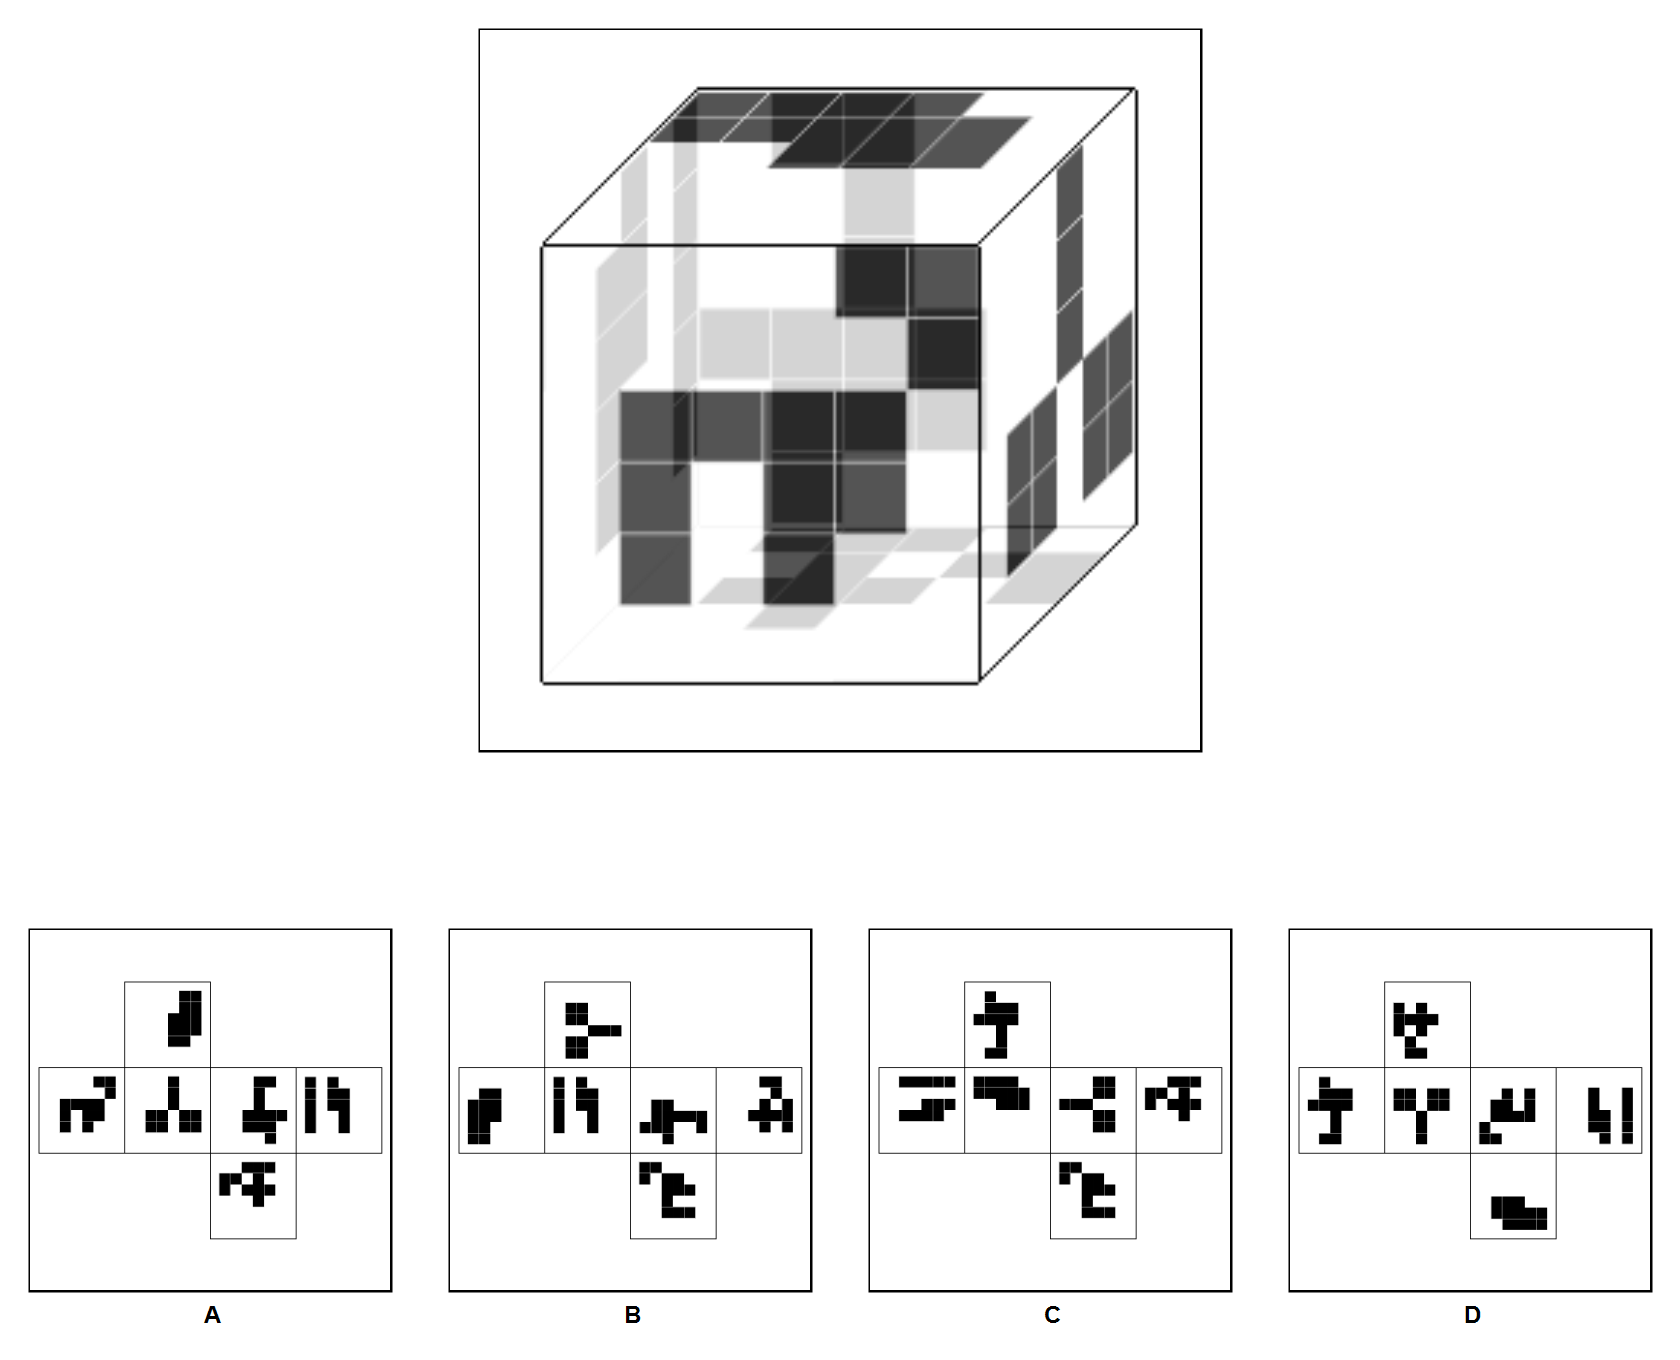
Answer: B